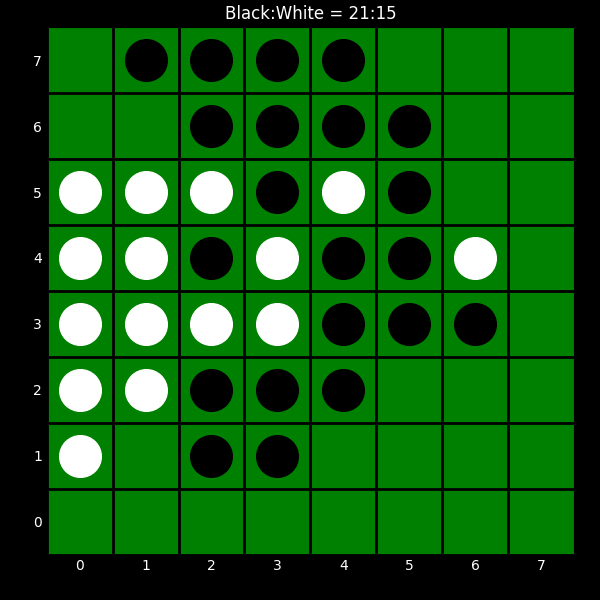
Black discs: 21
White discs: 15